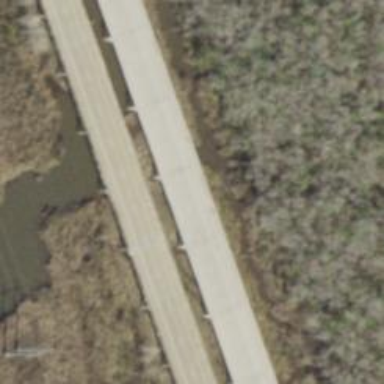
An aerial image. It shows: Primary highway crossing over bridge.